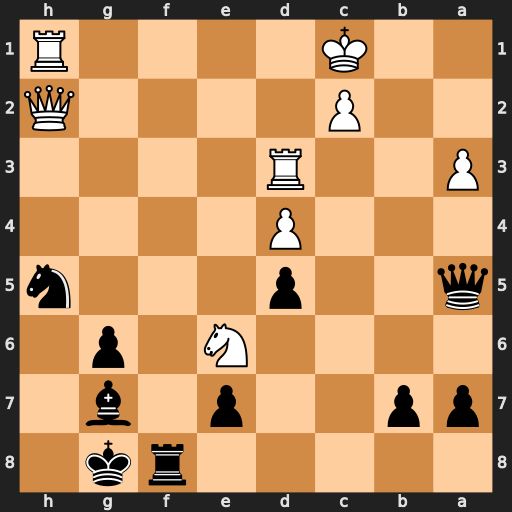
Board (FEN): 5rk1/pp2p1b1/4N1p1/q2p3n/3P4/P2R4/2P4Q/2K4R
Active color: b
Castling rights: -
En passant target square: -
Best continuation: Bh6+ Kb2 Qb6+ Rb3 Qxe6